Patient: sex F, age 66
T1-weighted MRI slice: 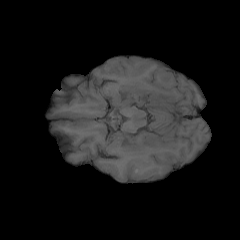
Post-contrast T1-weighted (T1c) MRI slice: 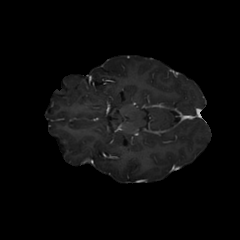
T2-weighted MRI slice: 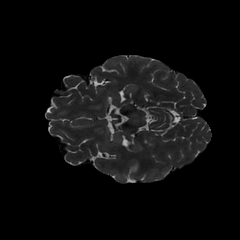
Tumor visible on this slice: yes
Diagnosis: Glioblastoma, IDH-wildtype
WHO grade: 4